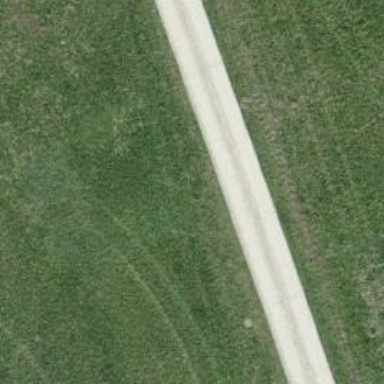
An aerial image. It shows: Unclassified road.